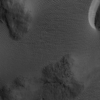
Label: not_dusty